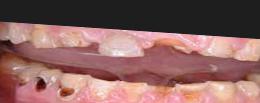
Condition: Caries